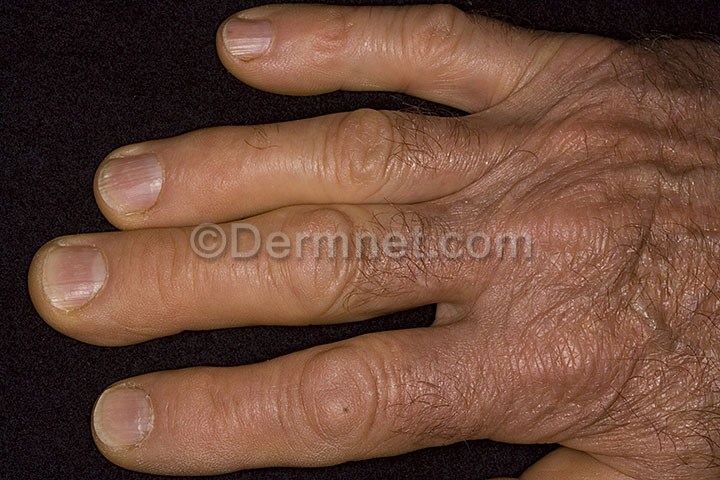
Disease: Lupus and other Connective Tissue diseases